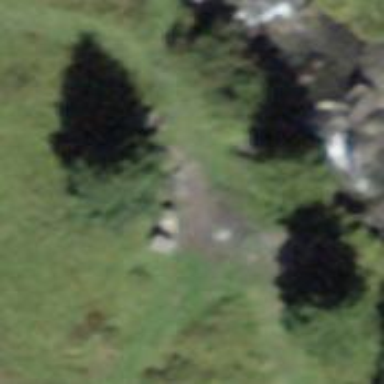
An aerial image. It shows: Picnic table located in leisure land area.